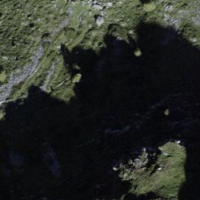
EUNIS habitat code: 23
Species observed at this site:
Botrychium lunaria